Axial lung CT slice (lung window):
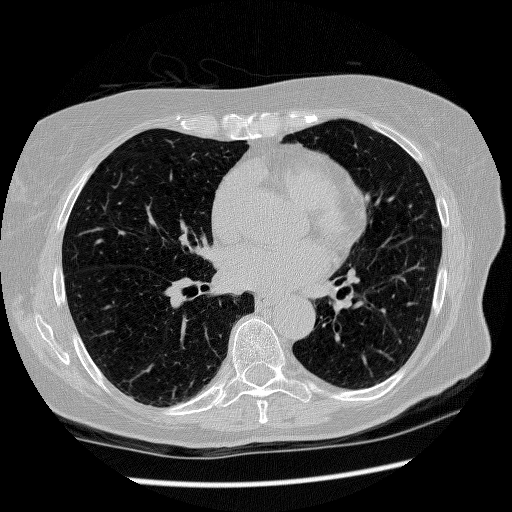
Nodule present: no